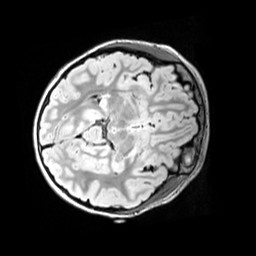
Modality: FLAIR
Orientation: axial
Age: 11
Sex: female
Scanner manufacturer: siemens
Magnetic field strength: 3 T
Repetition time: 5 s
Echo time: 0.388 s